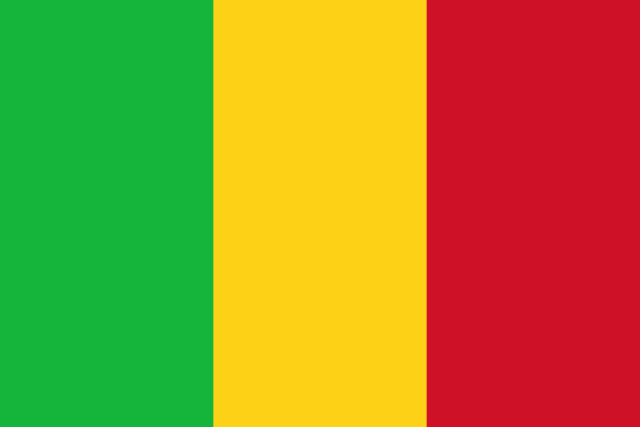
Country: Mali
Country code: ml